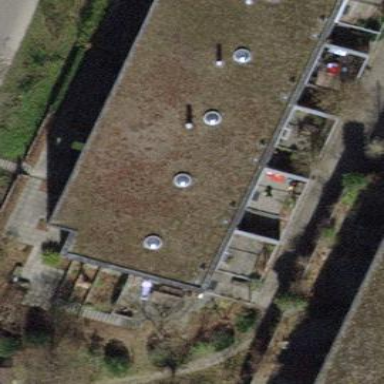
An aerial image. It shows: Flat-roofed building.